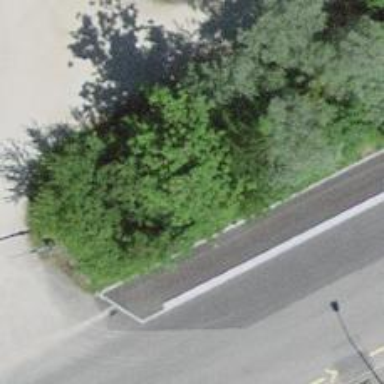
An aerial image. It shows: Bus stop with platform for public transport.